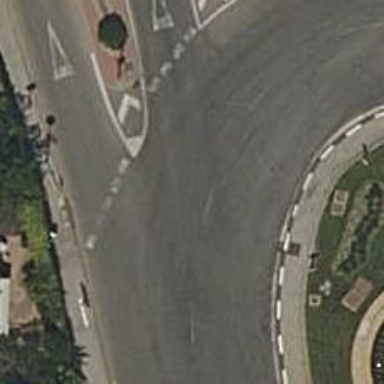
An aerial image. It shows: Tertiary road with asphalt surface leading to roundabout junction.